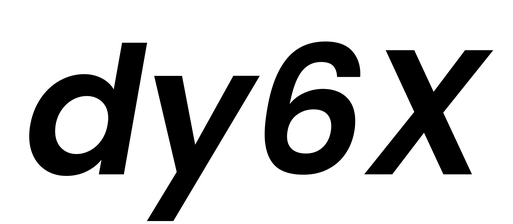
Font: Poppins-SemiBoldItalic